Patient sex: F
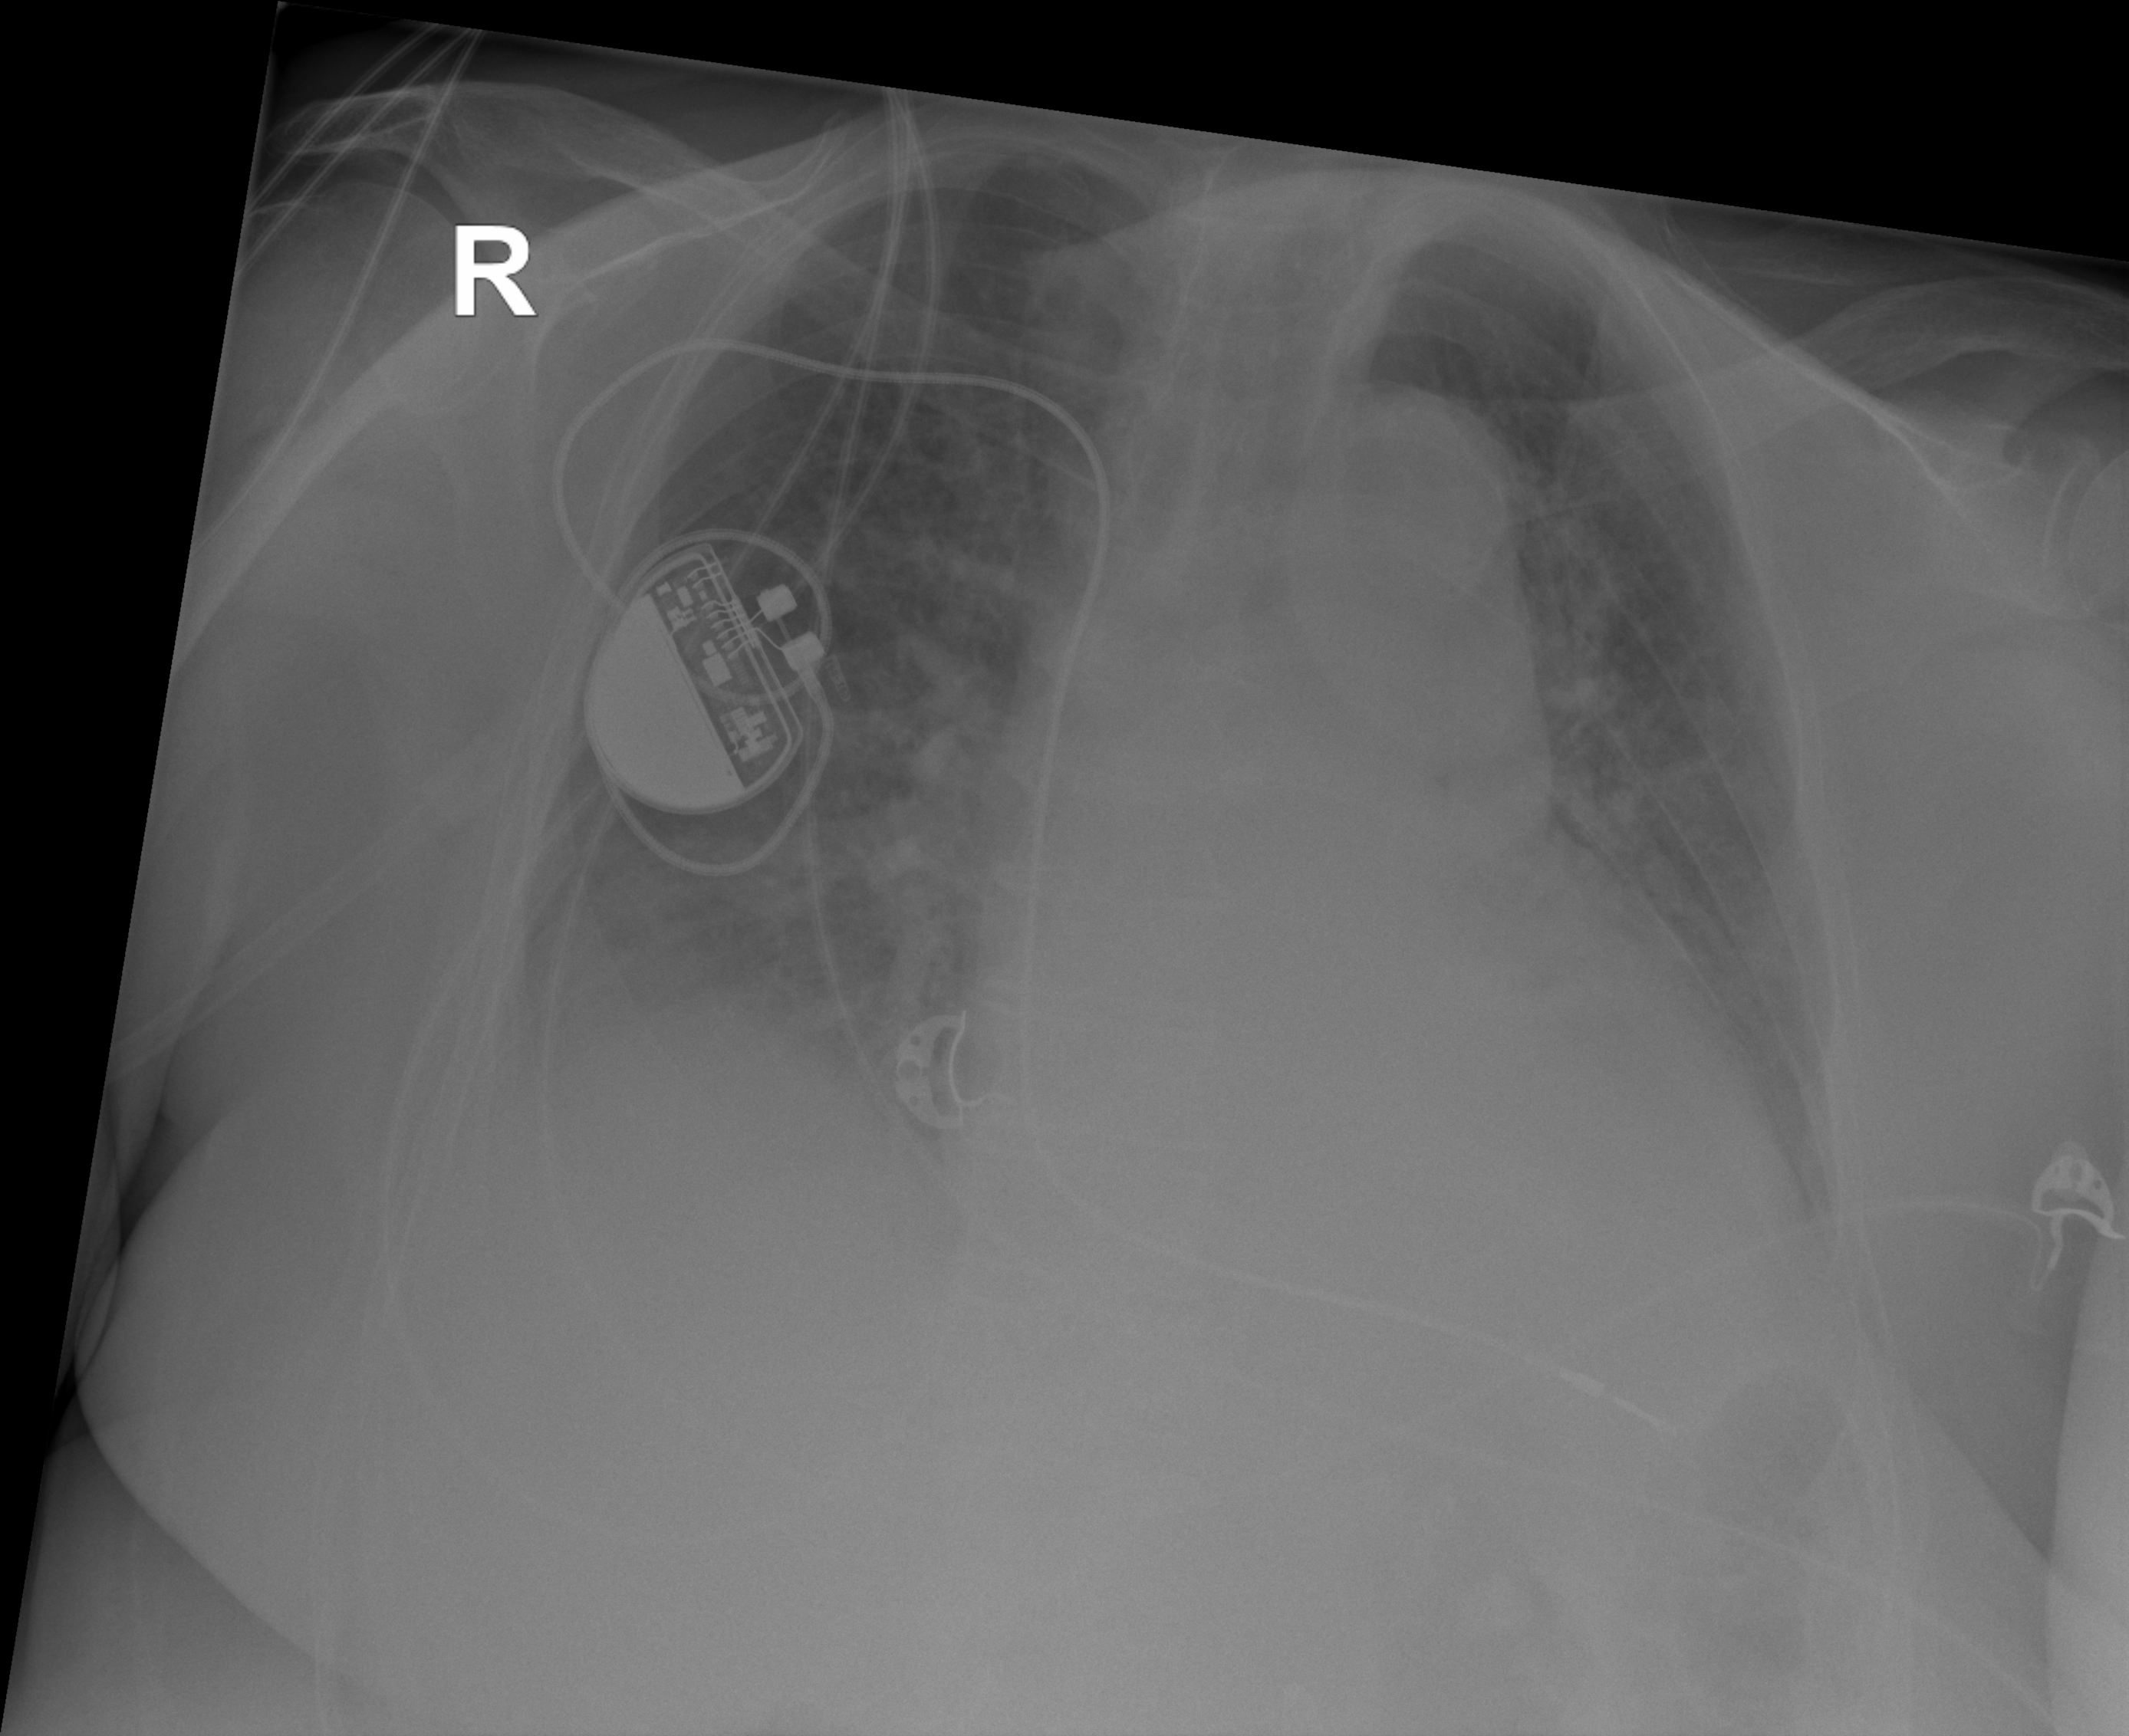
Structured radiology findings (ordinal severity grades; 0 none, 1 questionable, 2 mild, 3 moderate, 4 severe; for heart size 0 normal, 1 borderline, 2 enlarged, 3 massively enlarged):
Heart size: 2
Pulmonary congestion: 2
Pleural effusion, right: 2
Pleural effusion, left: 2
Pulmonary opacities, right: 1
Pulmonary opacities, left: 1
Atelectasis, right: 2
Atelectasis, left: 2